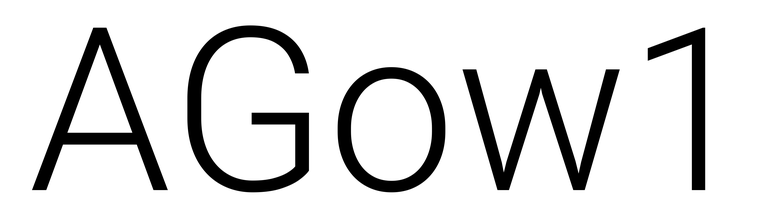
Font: Roboto_Light